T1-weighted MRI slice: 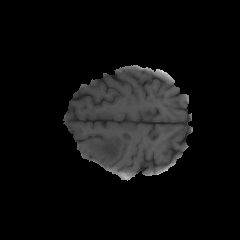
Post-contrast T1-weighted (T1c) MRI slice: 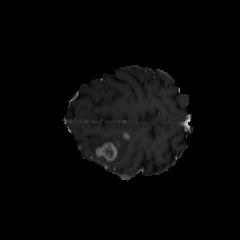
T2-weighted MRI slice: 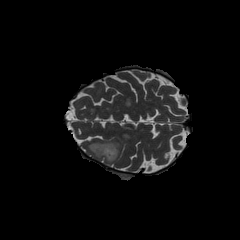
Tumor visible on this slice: yes